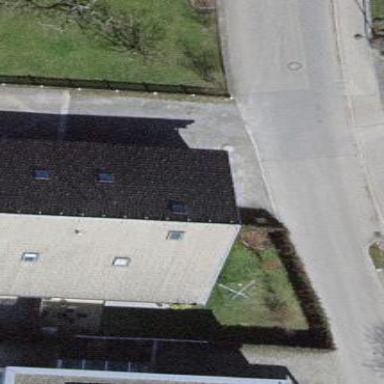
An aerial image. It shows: Terrace building.